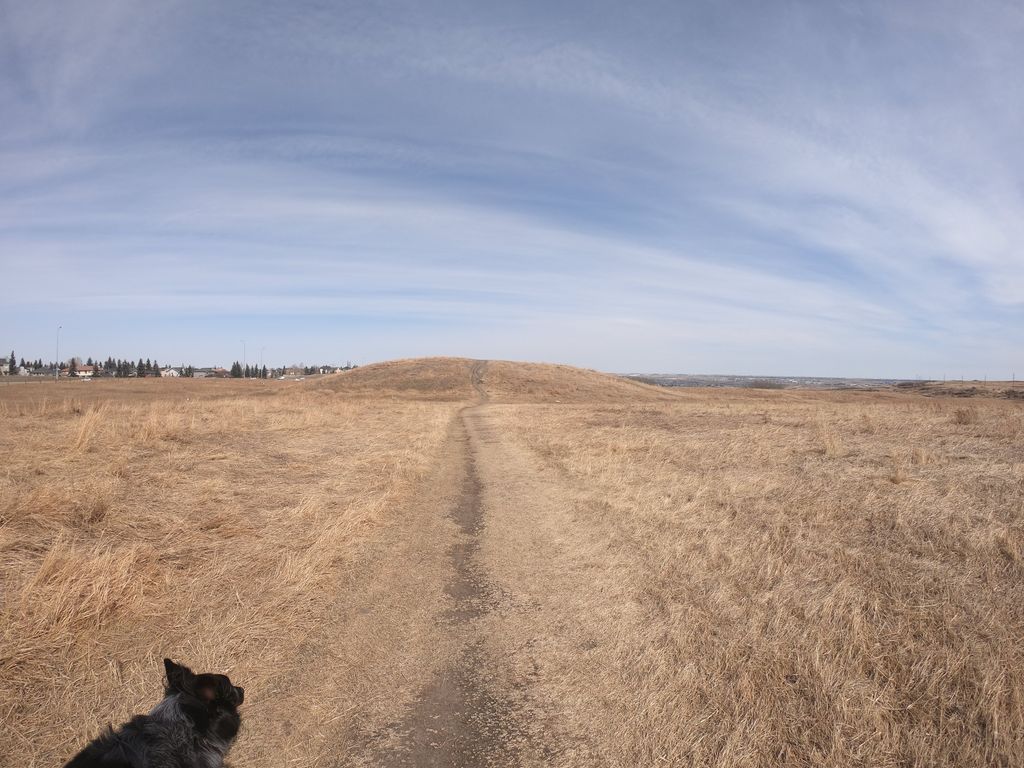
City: calgary